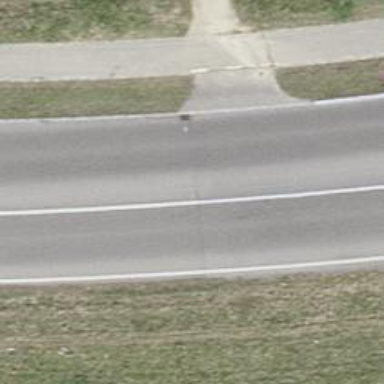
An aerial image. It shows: Asphalt track with grade1 quality.